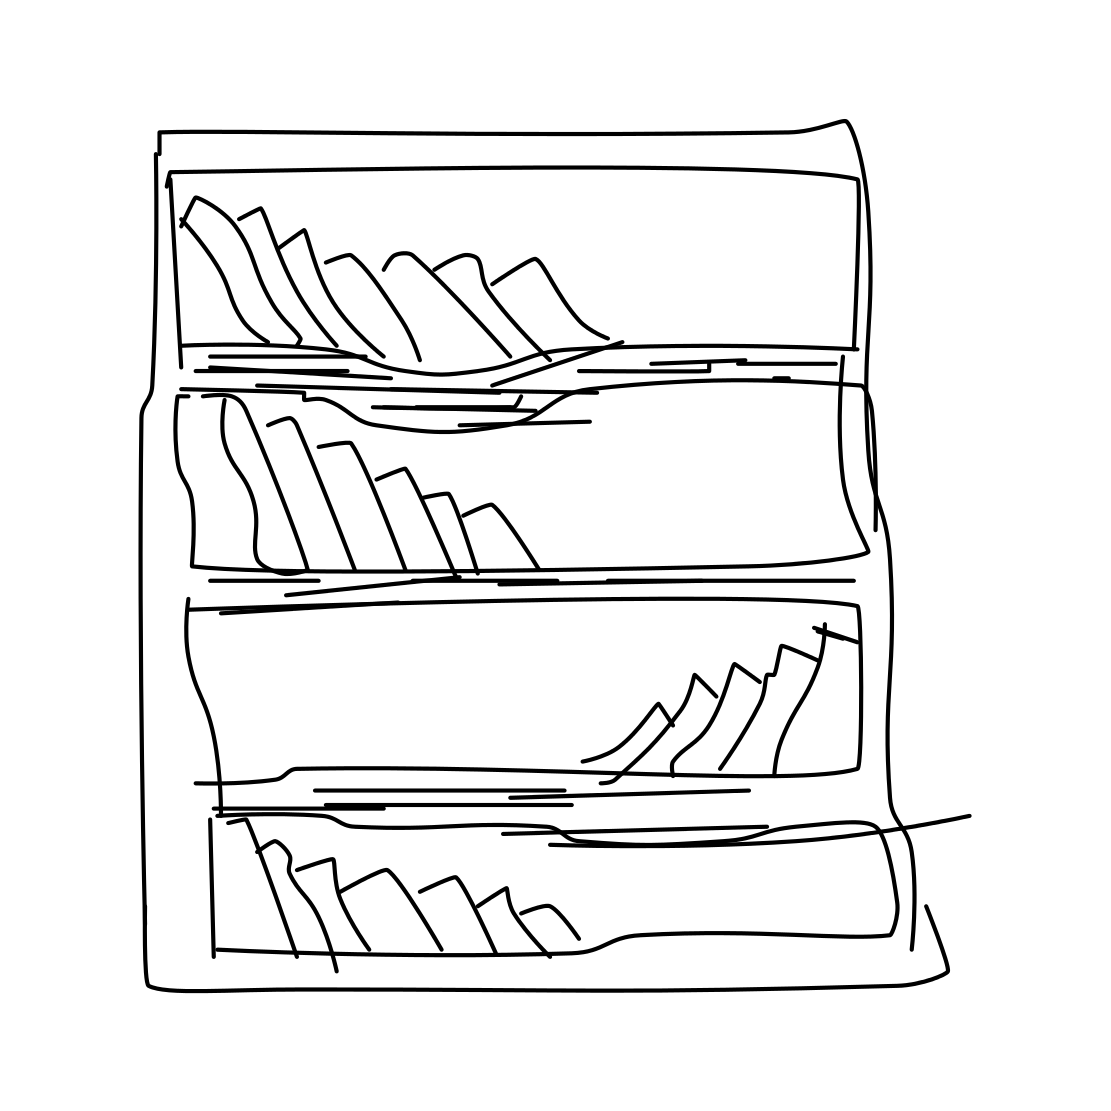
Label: bookshelf